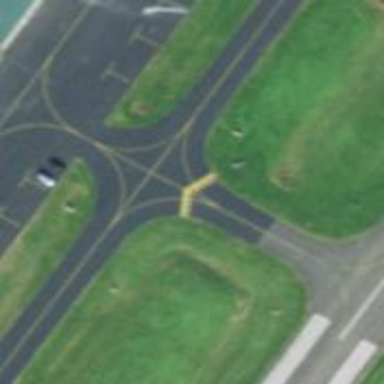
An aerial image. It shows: View of taxiway at the airport.